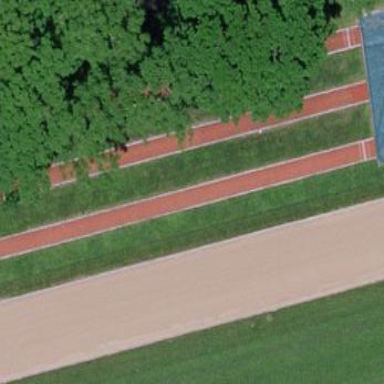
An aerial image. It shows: Long jump track with tartan surface for leisure land sports.